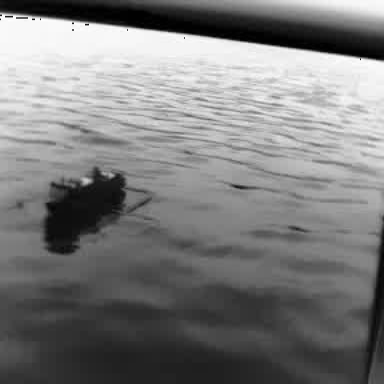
There is a container_ship in the infrared image.